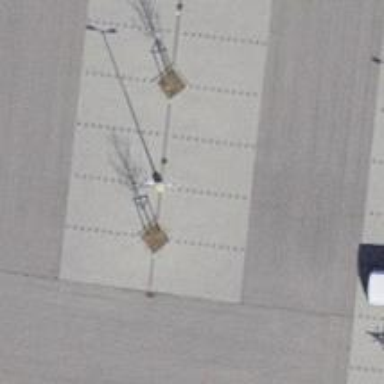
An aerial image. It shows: Pole serving as support.